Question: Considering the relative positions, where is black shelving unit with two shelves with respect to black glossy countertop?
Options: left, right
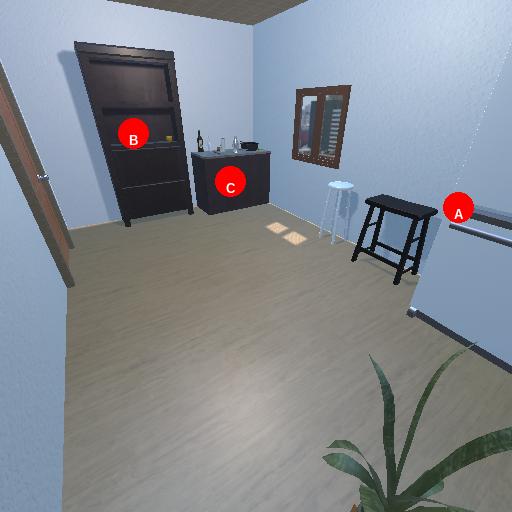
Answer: left